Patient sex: M
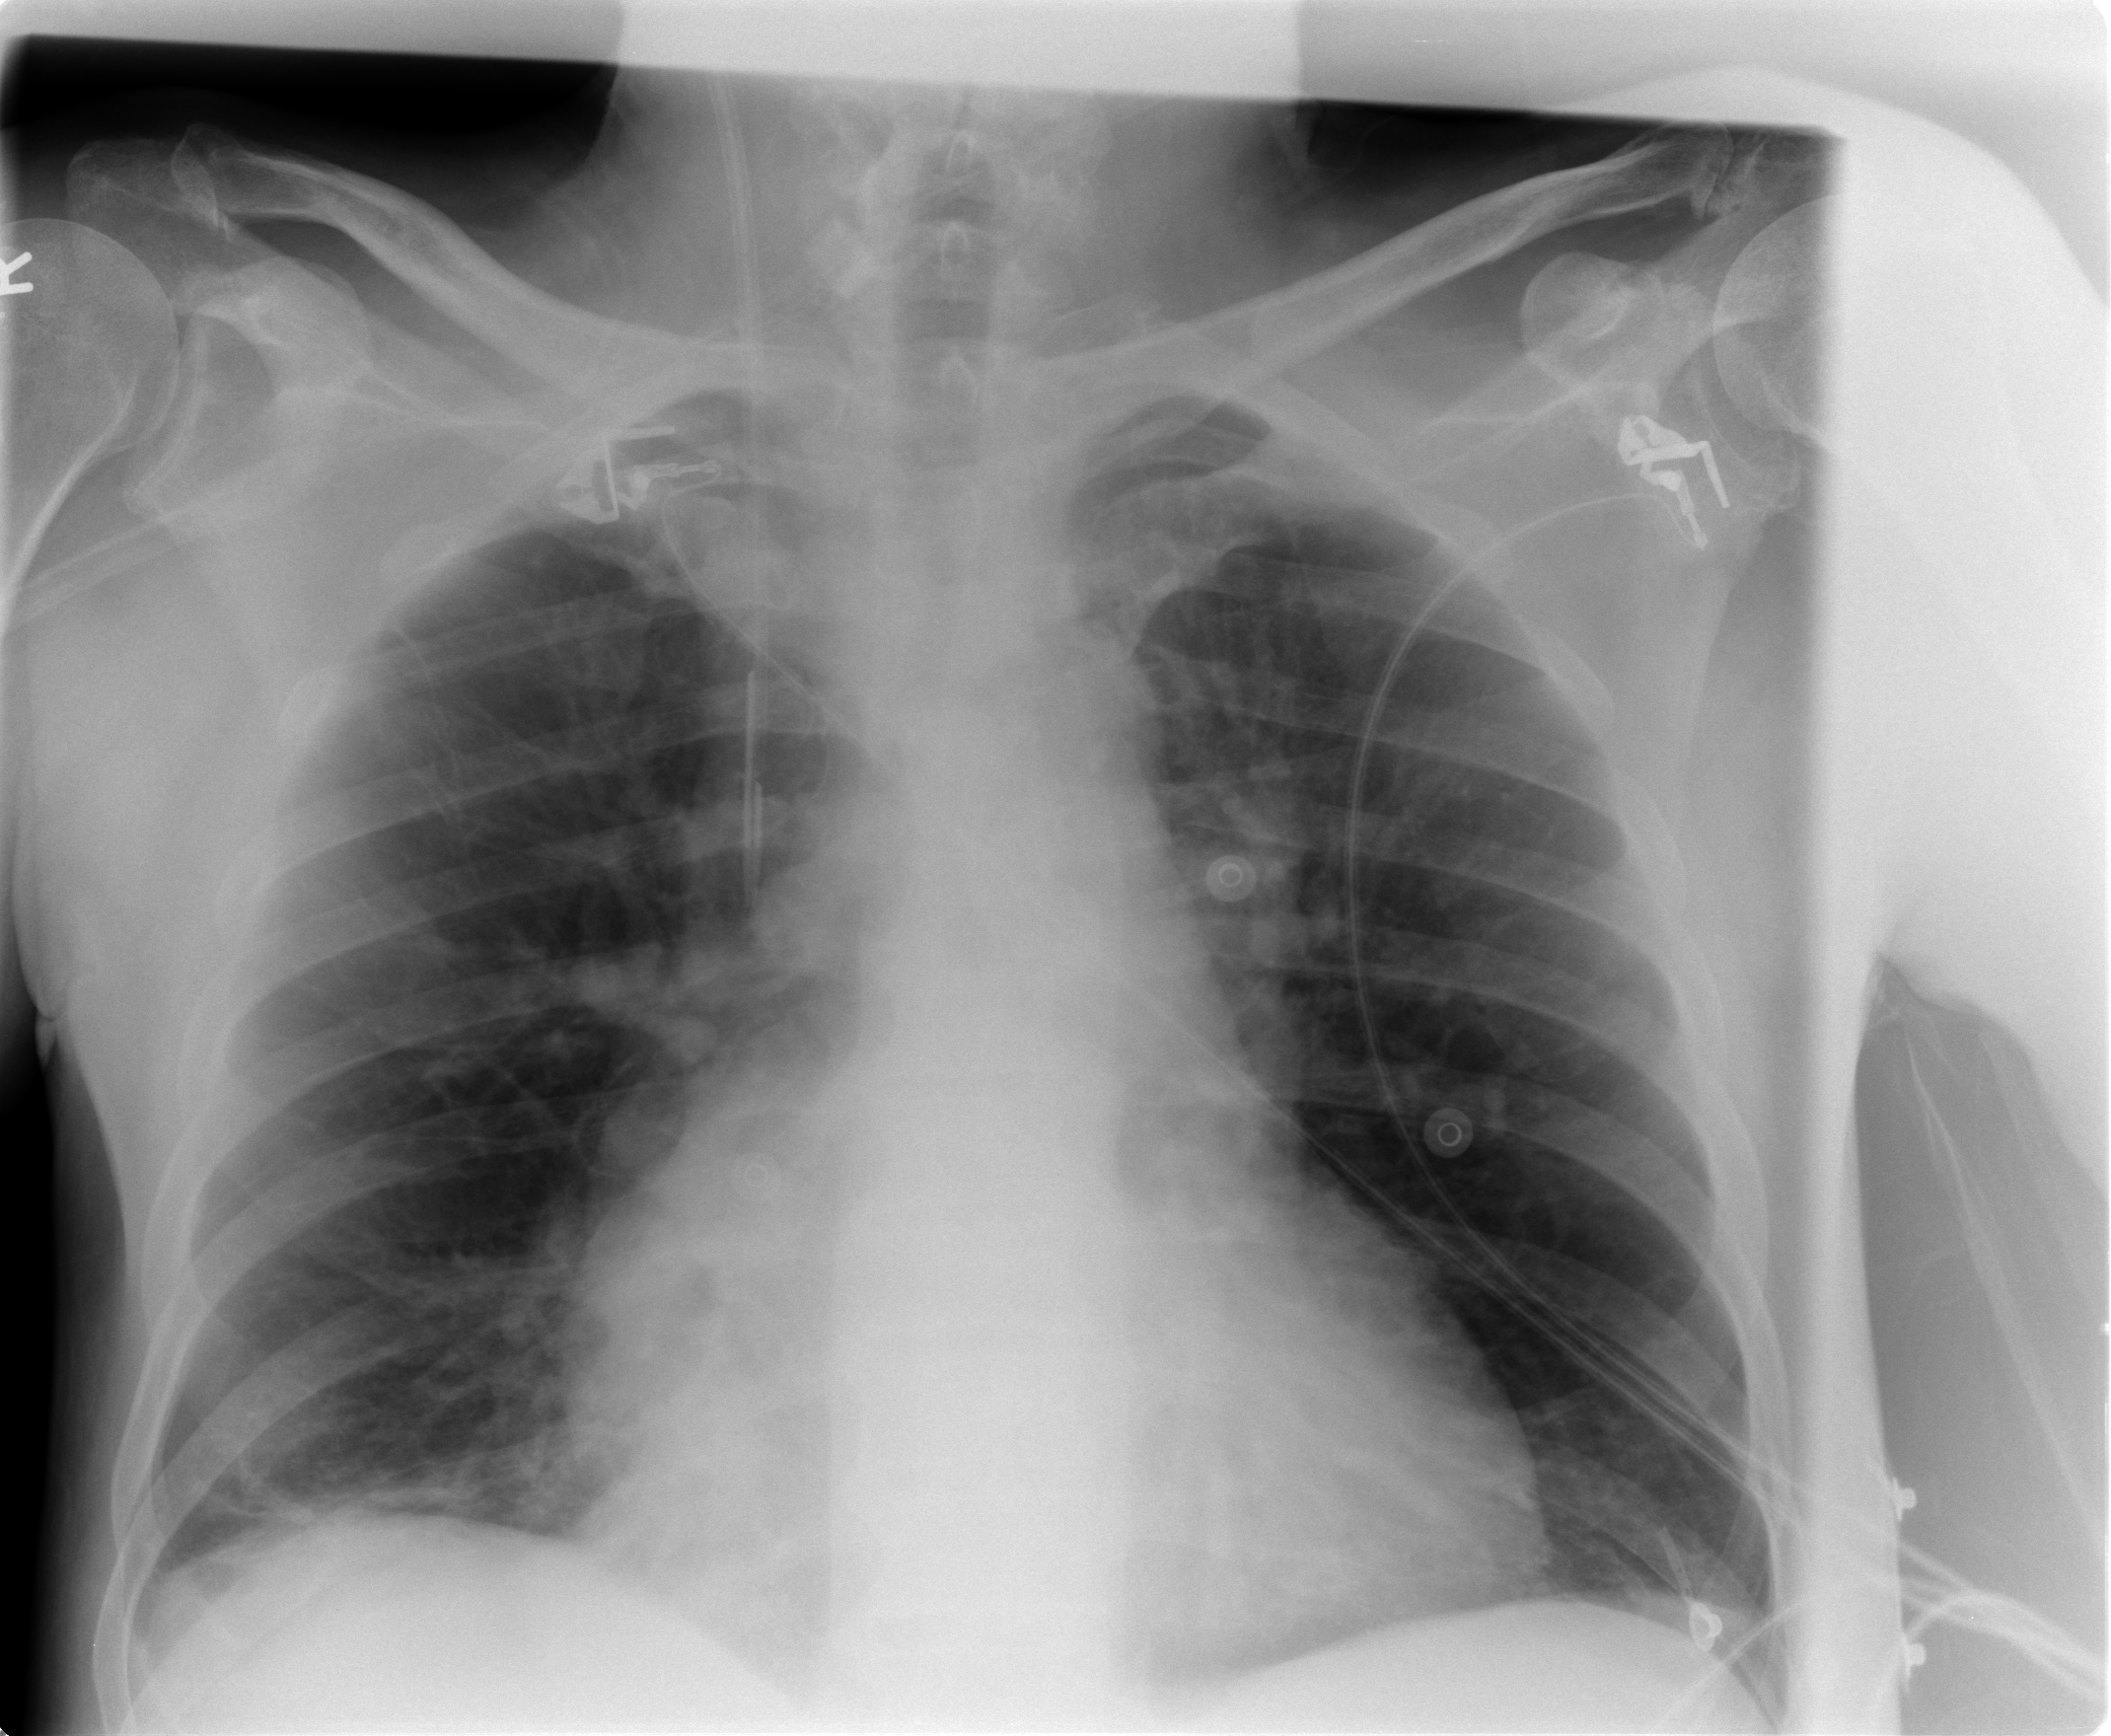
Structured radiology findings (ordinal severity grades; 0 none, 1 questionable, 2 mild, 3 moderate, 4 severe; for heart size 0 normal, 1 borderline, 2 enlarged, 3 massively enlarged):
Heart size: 0
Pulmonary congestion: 0
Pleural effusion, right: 0
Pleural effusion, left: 0
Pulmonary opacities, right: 0
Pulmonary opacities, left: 0
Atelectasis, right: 2
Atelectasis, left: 0